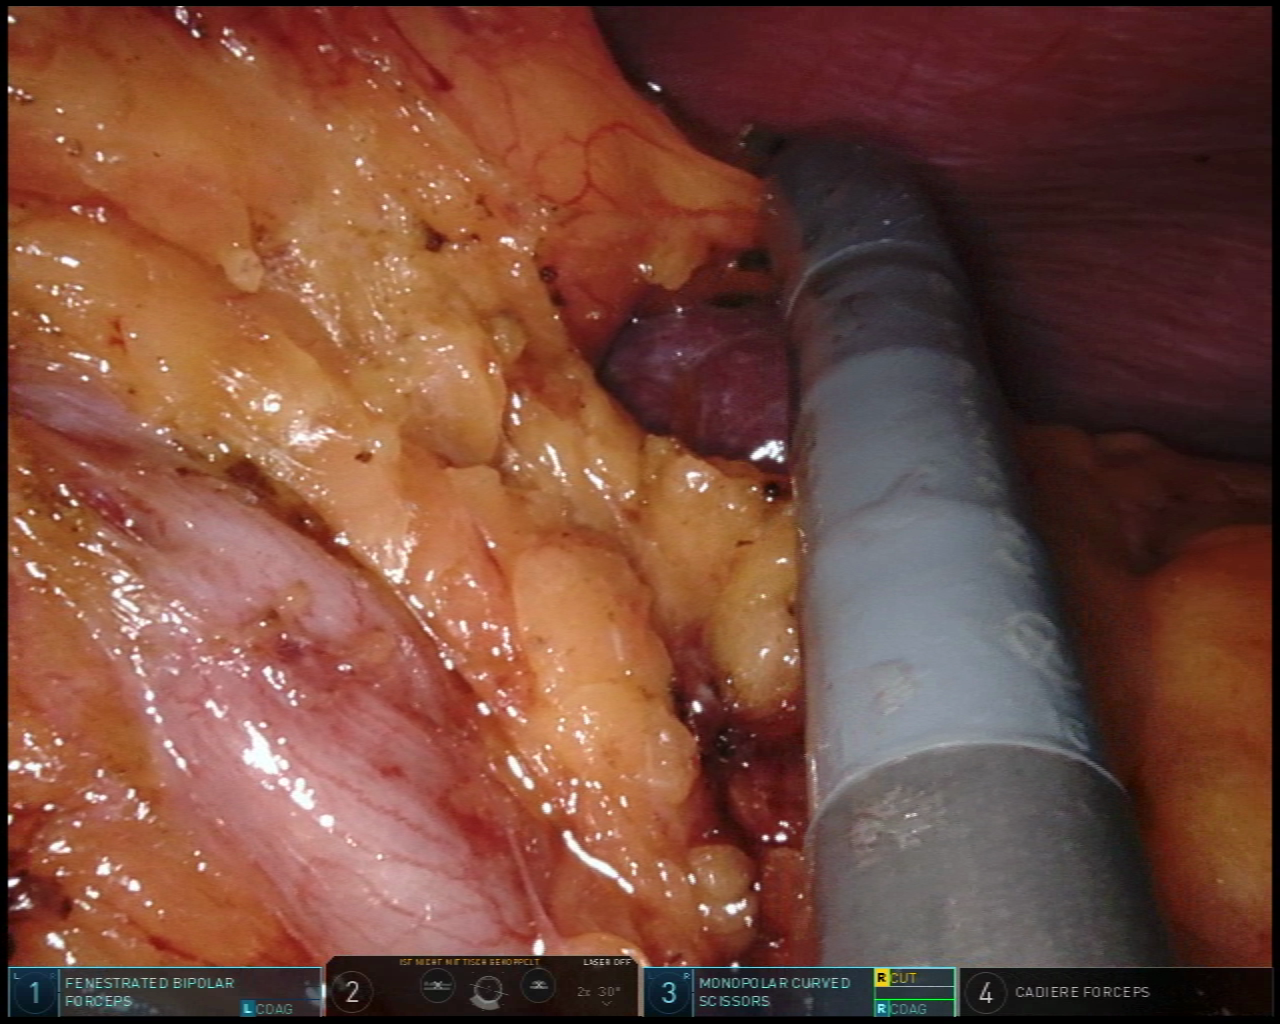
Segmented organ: stomach
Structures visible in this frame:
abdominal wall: yes
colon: no
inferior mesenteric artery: no
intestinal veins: no
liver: no
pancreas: no
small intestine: no
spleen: yes
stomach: yes
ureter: no
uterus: no
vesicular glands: no